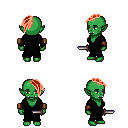
a pixel art fantasy rpg character, female body template, orc, green skin, gray robe, gold greaves, red long mohawk hairstyle, leather bracers, dagger, four views (front, back, left, right), 2x2 character sprite sheet, small pixel art, hard edges, no anti-aliasing